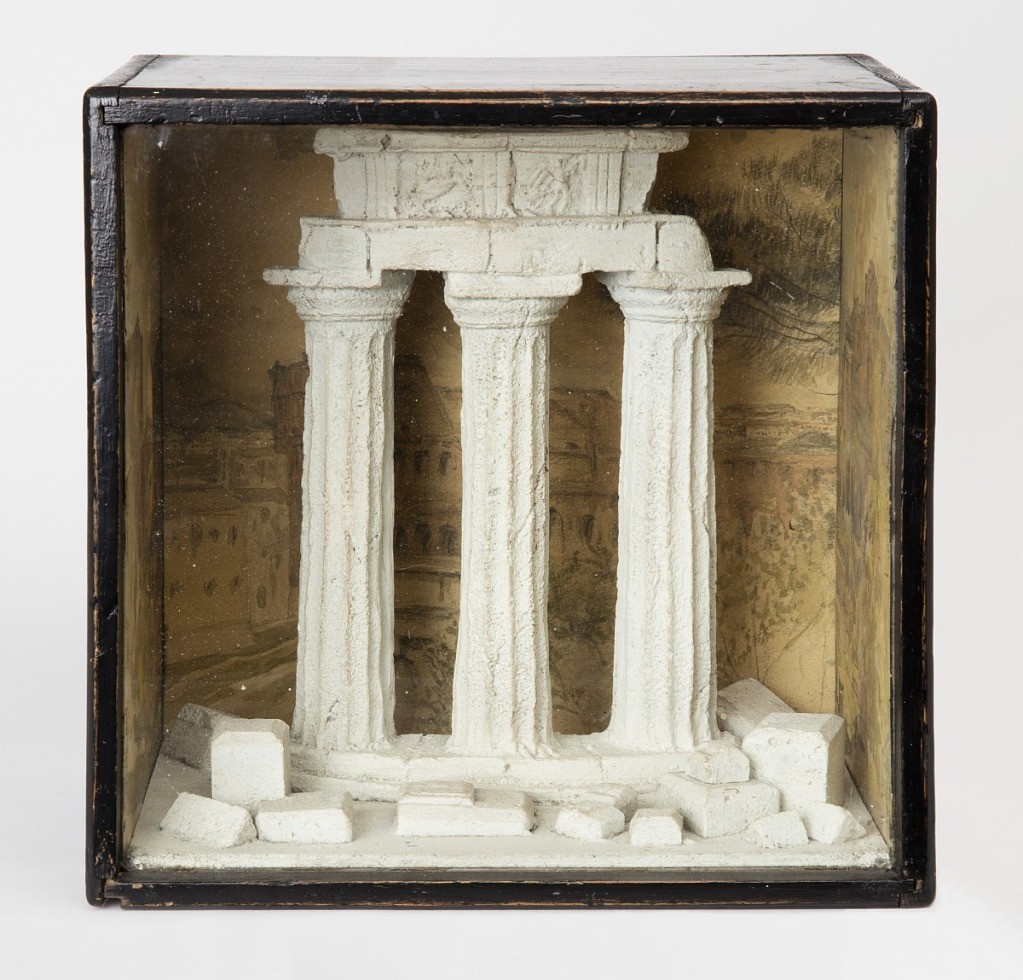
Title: Diorama with Model of Classical Temple Ruins
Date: ca. 1840
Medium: Plaster, painted paper, wood, glass
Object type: model of a classical temple ruin
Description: Nearly square wooden box with glass front containing a semicircular model of a classical temple ruin set before a painted scene of classical Roman ruins.